五年级 · 立体几何学
一个长方体无盖玻璃鱼缸, 它的长是 8 分米, 宽是 7 分米, 高是 6 分米。

（1）做这个鱼缸需要玻璃多少平方分米?

（2）鱼缸原来水深 3 分米，在里面放入一些金鱼后，这时水深 4.5 分米，请问这些金鱼的体积是多少立方分米?
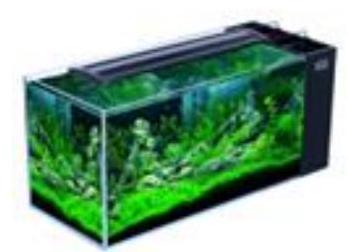
答案: 解（1）236平方分米;

(2) 84 立方分米

【分析】（1）求需要玻璃的面积就是求长方体的表面积, 因为鱼缸无盖, 所以需要减去鱼缸上面的面积;

（2）金鱼的体积等于放入金鱼后上升部分水的体积, 则金鱼的体积 $=$ 鱼缸的长 $\times$ 鱼缸的宽 $\times$ 上升部分水的高度, 据此解答。

【详解】（1） $(8 \times 7+8 \times 6+7 \times 6 ） \times 2-8 \times 7$

$=(56+48+42) \times 2-8 \times 7$

$=146 \times 2-8 \times 7$

$=292-56$

$=236$ (平方分米)

答: 做这个鱼缸需要玻璃 236 平方分米。

(2) $8 \times 7 \times(4.5-3)$

$=8 \times 7 \times 1.5$

$=56 \times 1.5$

$=84 （$ 立方分米）

答: 这些金鱼的体积是 84 立方分米。

【点睛】掌握长方体的表面积和体积计算公式, 把金鱼的体积转化为上升部分水的体积是解答题目的关键。